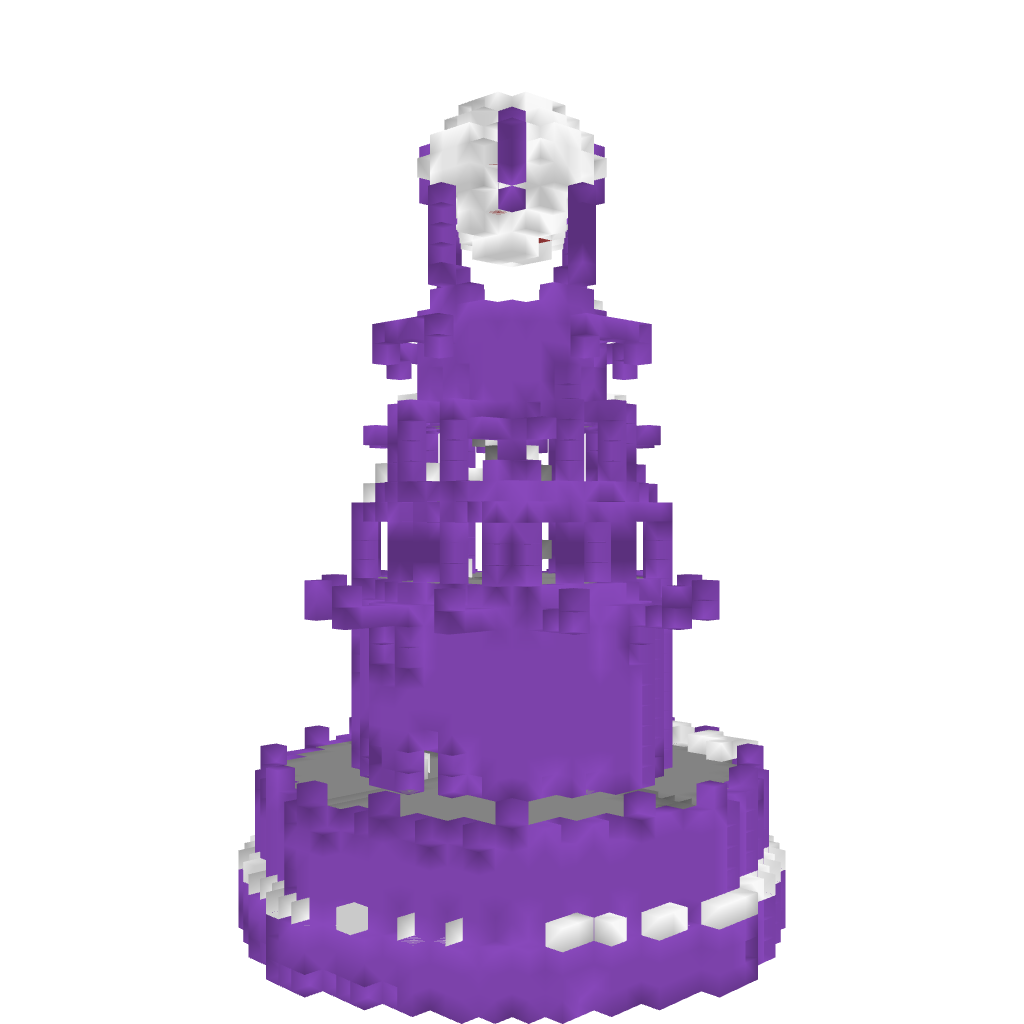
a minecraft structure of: Sauron's Tower high quality purple tower with a lot of glass